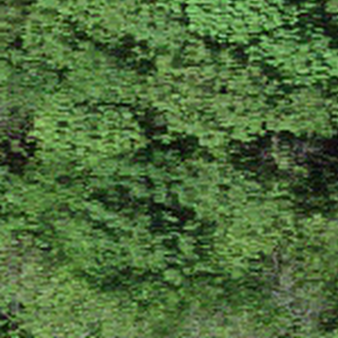
Label: other